Question: I'm wondering if in IOS is possible to customize segmented control like the attached image. I have tried to change buttons image, but the segmented control container is still visible under the customized buttons. I observed that the segmented buttons title disappears if you add button image. Custom button images must include title?
Many thanks

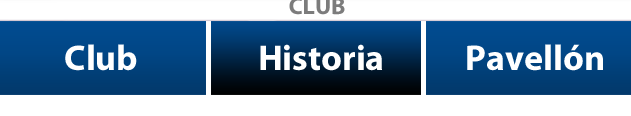
Answer: Just roll your own. Make three UIButtons with two images for each state and write logic to allow only one of them to be selected.